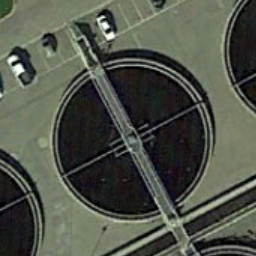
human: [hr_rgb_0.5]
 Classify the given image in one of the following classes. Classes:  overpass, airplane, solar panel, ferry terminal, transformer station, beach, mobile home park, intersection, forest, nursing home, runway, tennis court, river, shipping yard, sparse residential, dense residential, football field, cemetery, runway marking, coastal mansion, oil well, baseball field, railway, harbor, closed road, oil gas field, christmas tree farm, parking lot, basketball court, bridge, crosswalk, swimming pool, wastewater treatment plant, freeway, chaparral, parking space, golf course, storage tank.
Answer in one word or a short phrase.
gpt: wastewater treatment plant